Question: Hello friends i am following this <URL> to implementing checking for updates from inside the app.But i am not getting it implemented,I have expand the request and i think there is problem in its content.
problem is this it is not able to get updated version.
'''
var request = WebRequest.Create(url); // here i checked it on applying breakpoints
private Task<Version> GetUpdatedVersion()
{
var cultureInfoName = CultureInfo.CurrentUICulture.Name;
var url = string.Format("http://marketplaceedgeservice.windowsphone.com/v8/catalog/apps/{0}?os={1}&cc={2}&oc=&lang={3} ",
GetManifestAttributeValue("ProductID"),
Environment.OSVersion.Version,
cultureInfoName.Substring(cultureInfoName.Length - 2).ToUpperInvariant(),
cultureInfoName);
var request = WebRequest.Create(url);
return Task.Factory.FromAsync(request.BeginGetResponse, result =>
{
var response = (HttpWebResponse)request.EndGetResponse(result);
if (response.StatusCode != HttpStatusCode.OK)
{
throw new WebException("Http Error: " + response.StatusCode);
}
using (var outputStream = response.GetResponseStream())
{
using (var reader = XmlReader.Create(outputStream))
{
reader.MoveToContent();
var aNamespace = reader.LookupNamespace("a");
reader.ReadToFollowing("entry", aNamespace);
reader.ReadToDescendant("version");
return new Version(reader.ReadElementContentAsString());
}
}
}, null);
'''
}

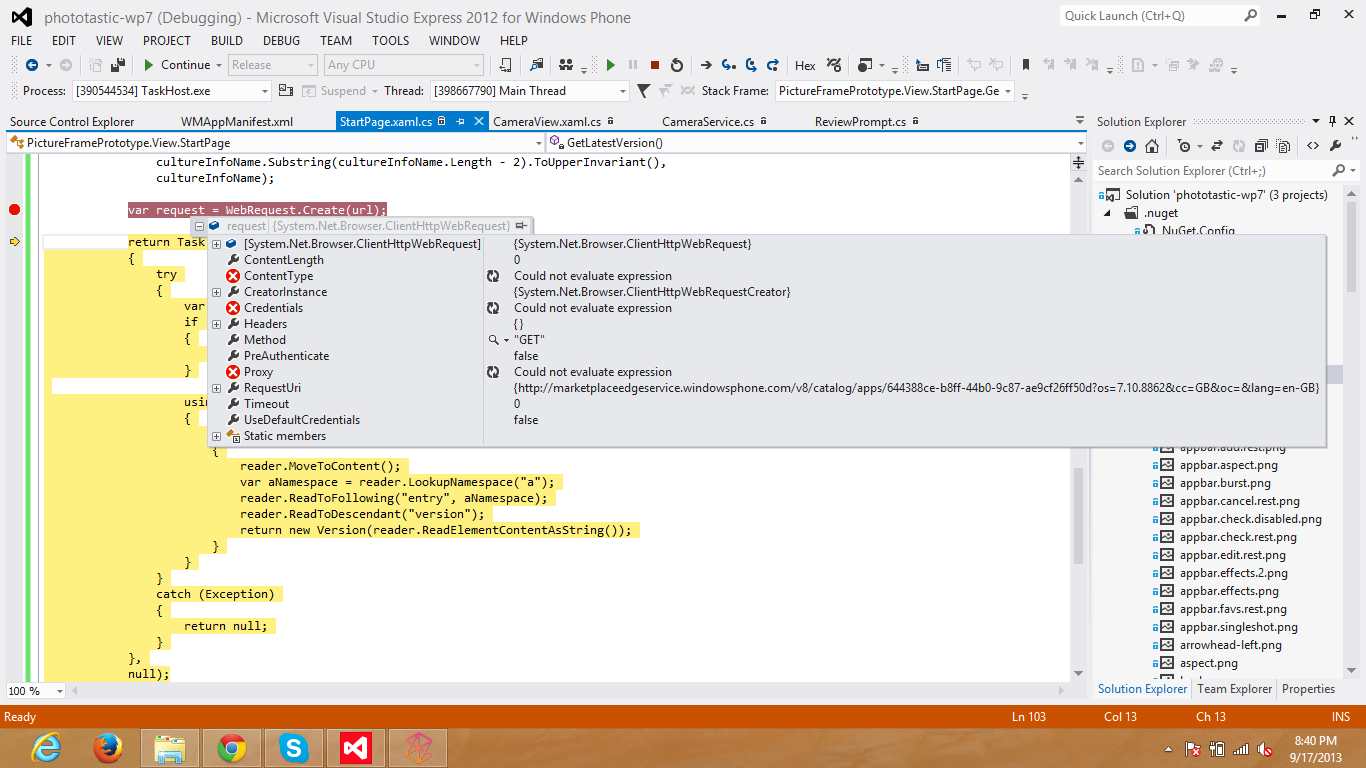
Answer: There is some build in async extension for WebRequest no need to build your own. You can usdirectly use 'WebResponse response= await request.GetResponseAsync();'
Concerning the real problem, I checked the store with the app id in the debug screenshot and <URL>. If you haven't publish the app to the store yet, to test the best is probably to just use the app id of another app for testing purpose.
Update:
Apparently it was the app id which was the problem. (like i said it need to be the app id of the published app in the store app not the local development one)